Field crop: maize
Growth stage: 2
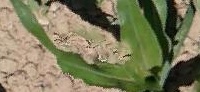
Species: maize